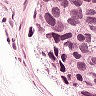
Metastatic tissue present: yes